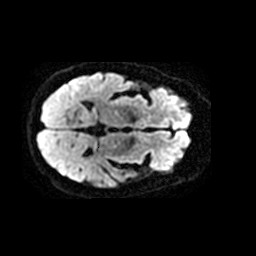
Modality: TRACE
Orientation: axial
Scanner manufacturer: ge
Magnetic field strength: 1.5 T
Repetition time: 7.5 s
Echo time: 0.0964 s